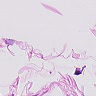
Metastatic tissue present: no